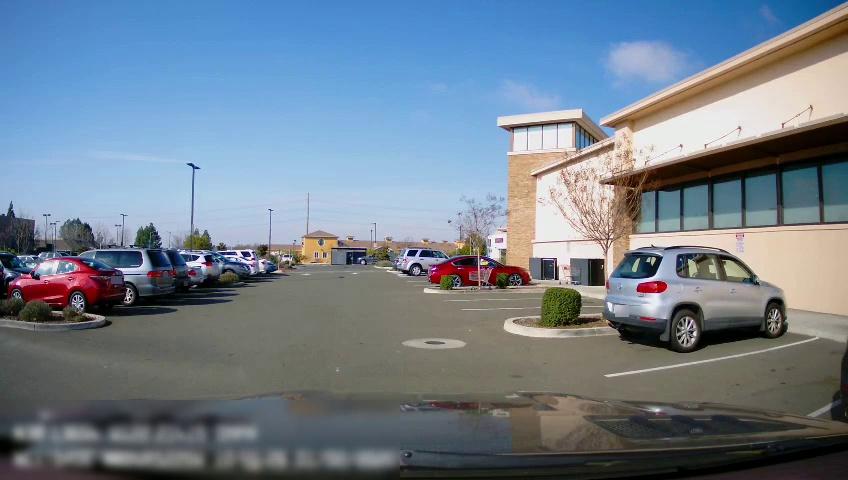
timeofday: Day
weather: Sunny
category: Drivable Space
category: Vehicles | SUV
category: Vehicles | Car
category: Vehicles | SUV
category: Vehicles | SUV
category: Vehicles | Car
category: Vehicles | Van
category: Vehicles | SUV
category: Vehicles | Car
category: Vehicles | SUV
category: Vehicles | SUV
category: Vehicles | Car
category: Vehicles | SUV
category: Vehicles | Car
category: Vehicles | Car
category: Vehicles | Truck
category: Vehicles | SUV